Interaction volume radius: 5 \u00c5
Interaction volume height: 30 \u00c5
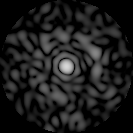
Disorder parameter: 0.8247